Interaction volume radius: 10 \u00c5
Interaction volume height: 25 \u00c5
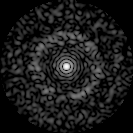
Disorder parameter: 0.8445